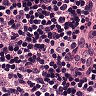
Metastatic tissue present: no